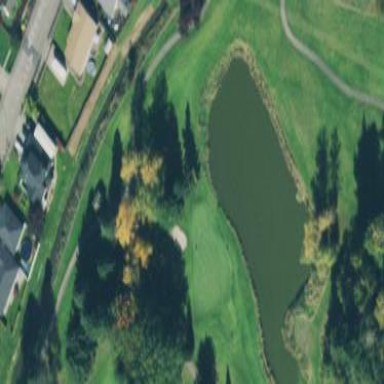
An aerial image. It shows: Grass area designated as golf tee.